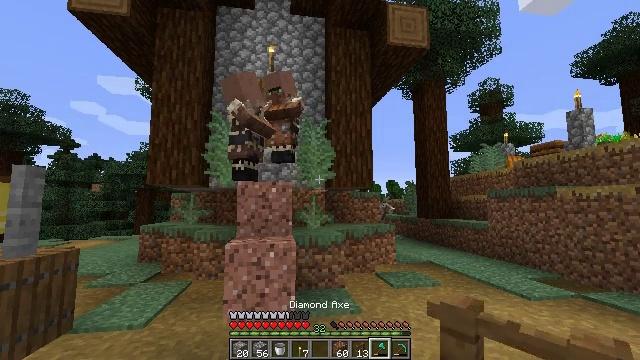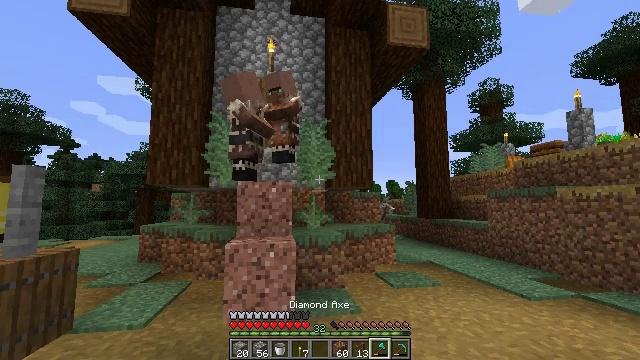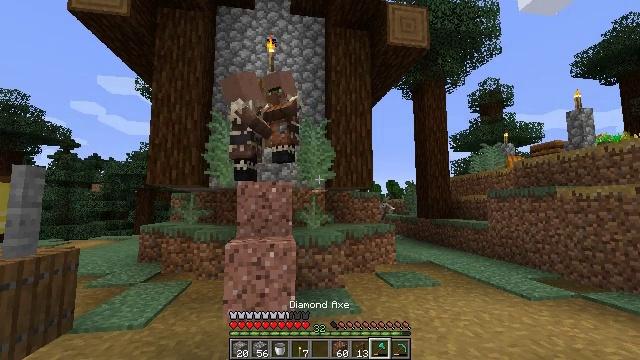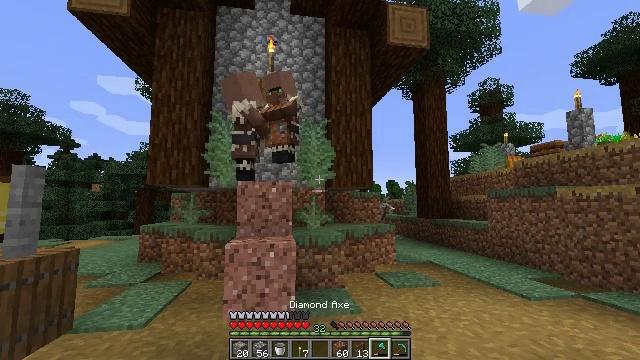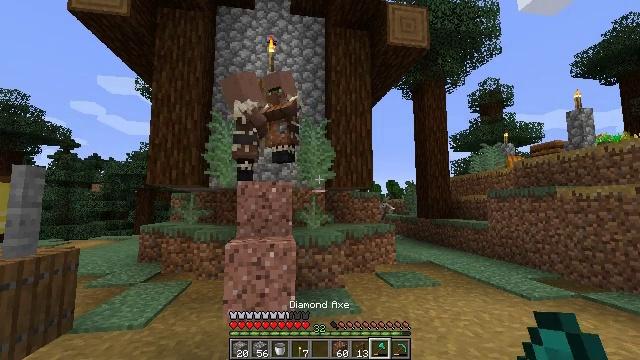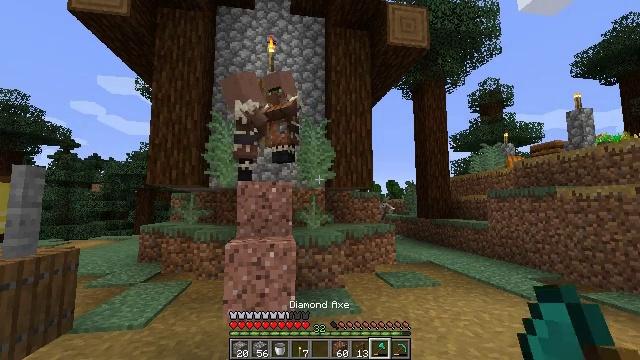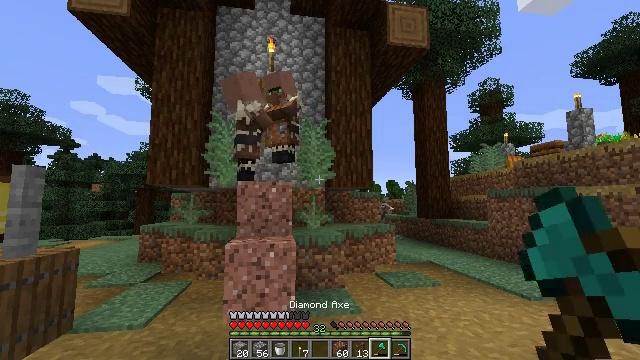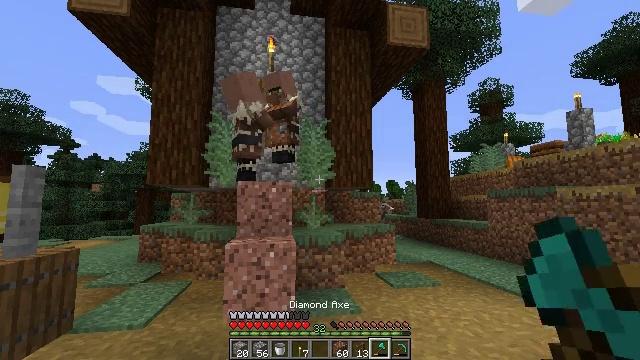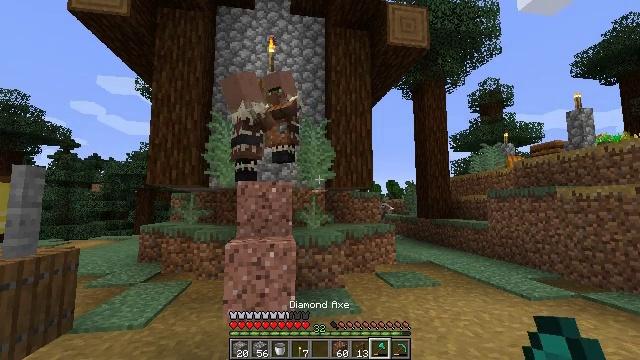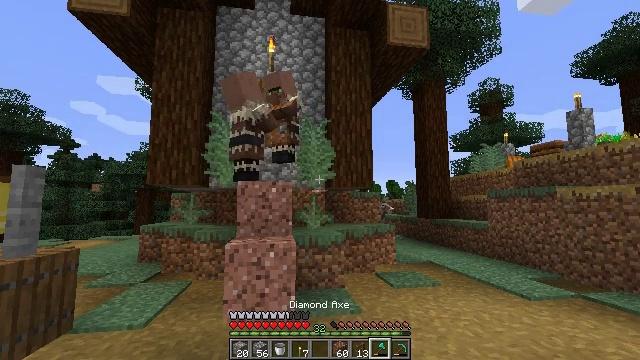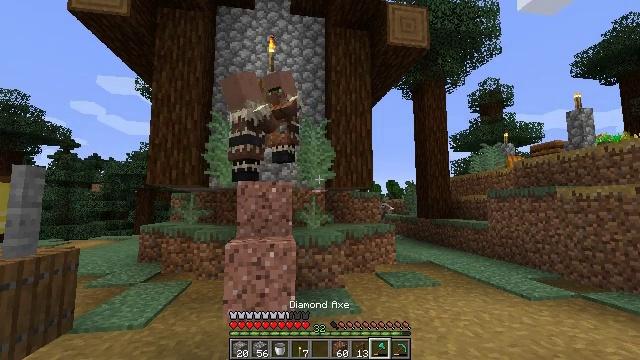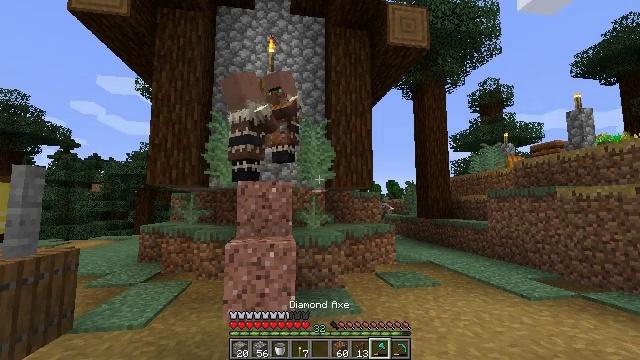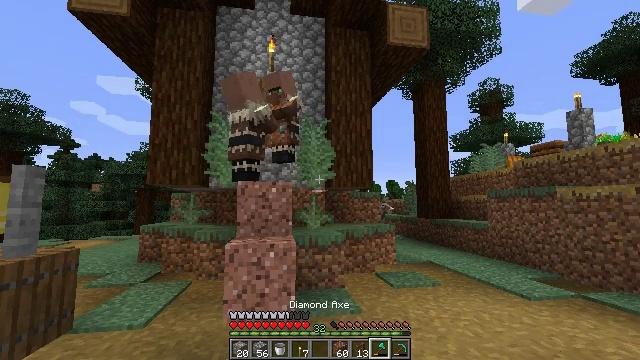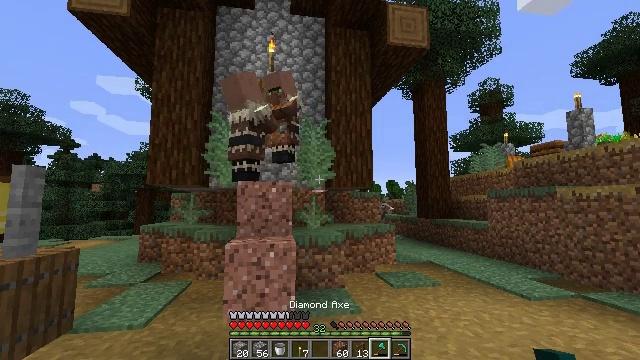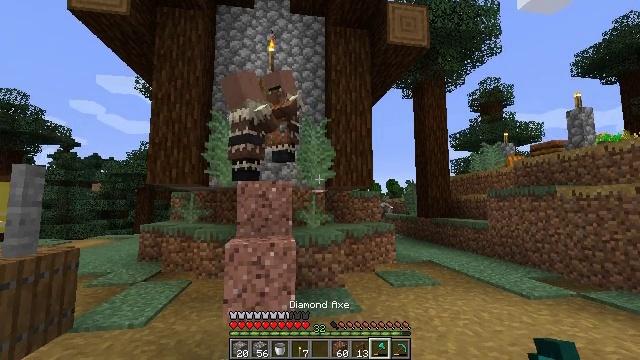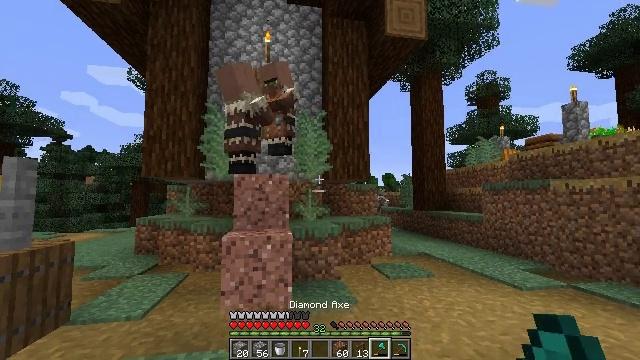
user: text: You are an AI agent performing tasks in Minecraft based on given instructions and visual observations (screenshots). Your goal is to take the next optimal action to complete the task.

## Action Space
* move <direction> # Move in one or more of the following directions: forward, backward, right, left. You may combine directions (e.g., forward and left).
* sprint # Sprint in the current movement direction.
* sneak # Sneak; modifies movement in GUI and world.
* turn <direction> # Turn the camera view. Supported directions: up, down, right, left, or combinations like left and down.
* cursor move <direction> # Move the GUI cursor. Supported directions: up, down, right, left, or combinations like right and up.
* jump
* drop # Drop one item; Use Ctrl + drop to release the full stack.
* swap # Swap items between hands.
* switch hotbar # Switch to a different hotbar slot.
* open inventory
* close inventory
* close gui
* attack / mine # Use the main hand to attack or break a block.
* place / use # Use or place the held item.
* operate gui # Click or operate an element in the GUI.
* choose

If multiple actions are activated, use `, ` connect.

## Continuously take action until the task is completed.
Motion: motion action
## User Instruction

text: Break the composter to recycle it.
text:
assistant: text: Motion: no_op
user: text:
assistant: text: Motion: no_op
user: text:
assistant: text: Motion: no_op
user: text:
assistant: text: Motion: no_op
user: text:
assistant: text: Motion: no_op
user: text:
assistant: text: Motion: no_op
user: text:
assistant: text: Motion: no_op
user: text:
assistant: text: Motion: no_op
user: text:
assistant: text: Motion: no_op
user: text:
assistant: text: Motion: no_op
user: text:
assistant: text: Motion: no_op
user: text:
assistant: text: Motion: no_op
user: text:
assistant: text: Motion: no_op
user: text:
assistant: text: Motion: no_op
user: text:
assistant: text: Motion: turn down
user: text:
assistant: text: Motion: turn right and down
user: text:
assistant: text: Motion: no_op
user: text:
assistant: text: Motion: turn right
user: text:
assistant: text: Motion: no_op
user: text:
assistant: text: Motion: no_op
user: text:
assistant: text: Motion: no_op
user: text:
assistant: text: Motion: no_op
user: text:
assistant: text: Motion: no_op
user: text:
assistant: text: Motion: no_op
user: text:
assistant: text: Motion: no_op
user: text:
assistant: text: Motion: no_op
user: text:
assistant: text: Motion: no_op
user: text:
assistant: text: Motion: no_op
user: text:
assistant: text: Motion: no_op
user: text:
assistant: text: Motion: no_op